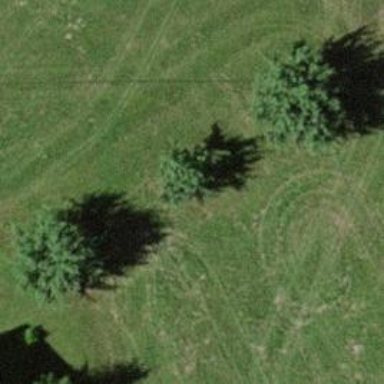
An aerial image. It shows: Single tag "natural: tree."